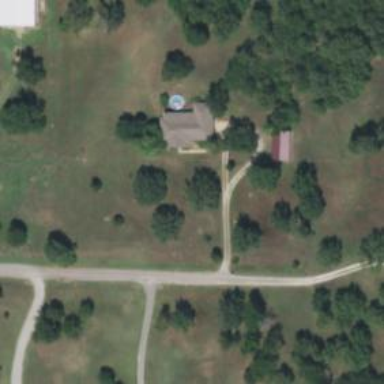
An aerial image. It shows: Driveway.